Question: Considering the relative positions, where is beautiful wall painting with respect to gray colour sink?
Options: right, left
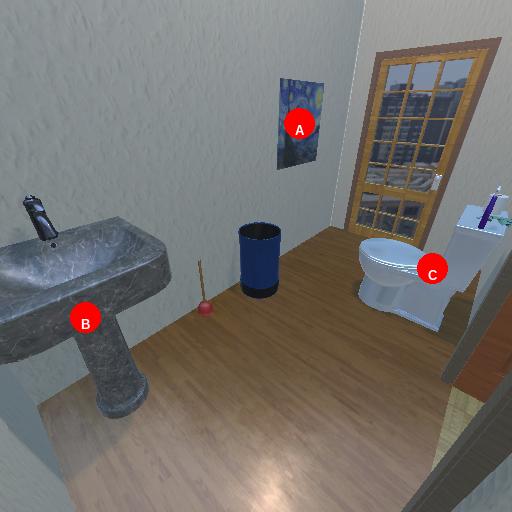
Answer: right